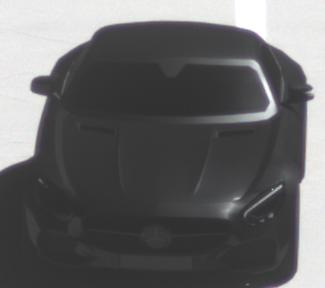
Make: Mercedes-Benz
Model: AMG GT Coupé
Detailed model: AMG GT (190) Coupé
Model produced from: 2014/10
Model produced until: 2017/01
Doors: 2
Color: black
Road condition: dry road
Daytime: midday
Contrast: high contrast